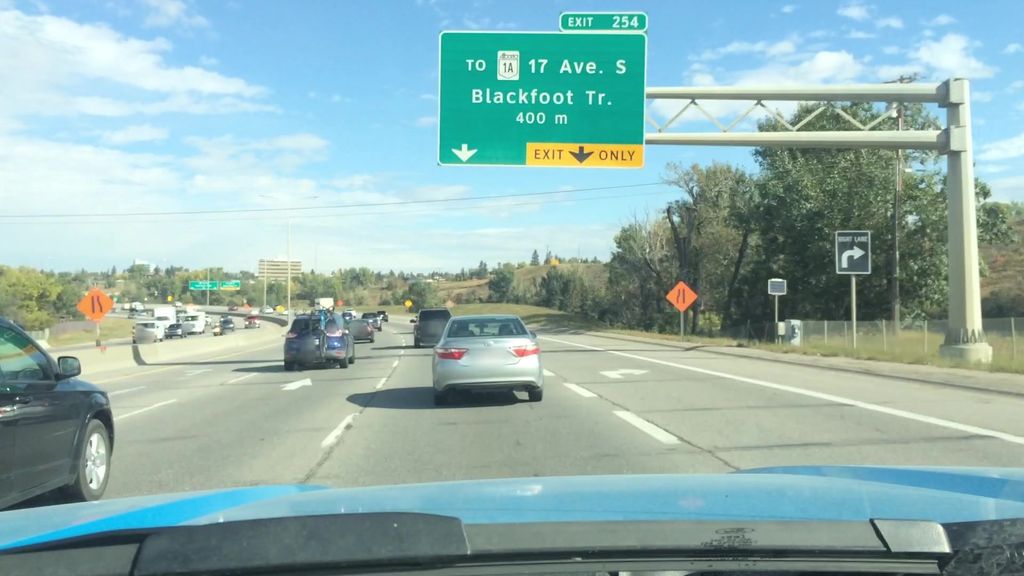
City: calgary